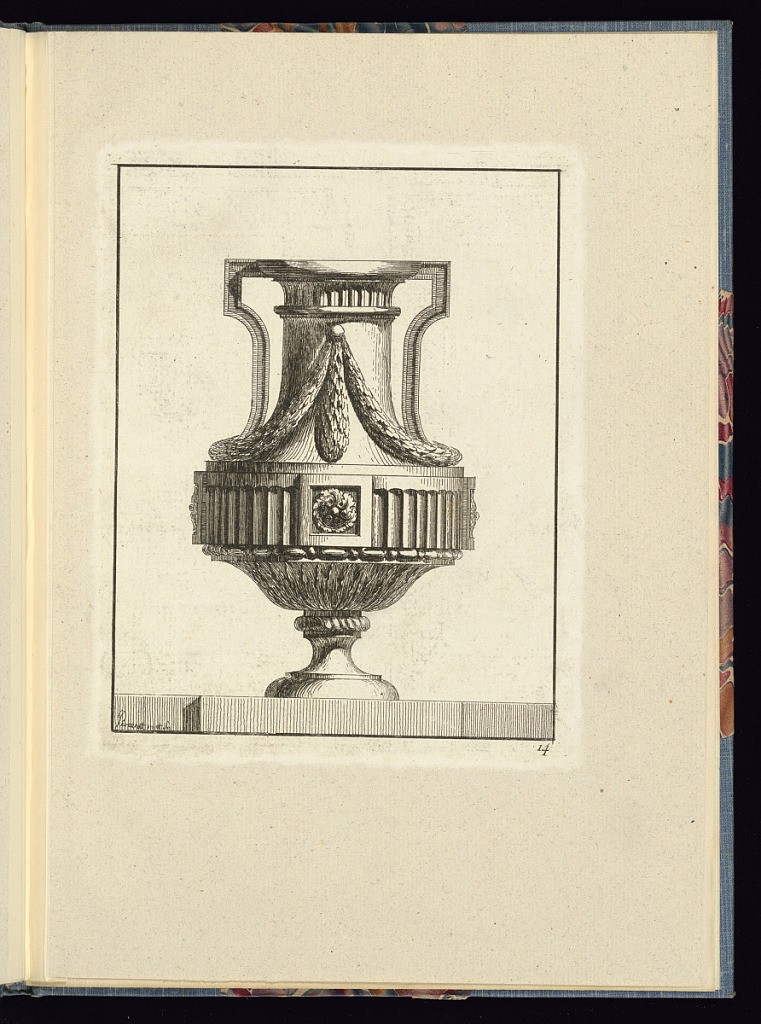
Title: Ornamental Vase Design
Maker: L.N. Percenet, French, born 1736
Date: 1761-1762
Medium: Etching on laid paper
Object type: Print
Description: Vase with two linear handles and a long neck. The vase has bands of fluting at the neck and belly. A festoon is draped down from the center of the neck of the vase. A carved rosette is set in an inset at the belly of the vase. The base has a repeating leaf pattern and a tapered foot. The vase is elevated on a stepped platform that extends to the edge of the image. The plate is signed and numbered.